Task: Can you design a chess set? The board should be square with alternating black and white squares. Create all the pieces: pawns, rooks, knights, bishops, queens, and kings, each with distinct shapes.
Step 1715:
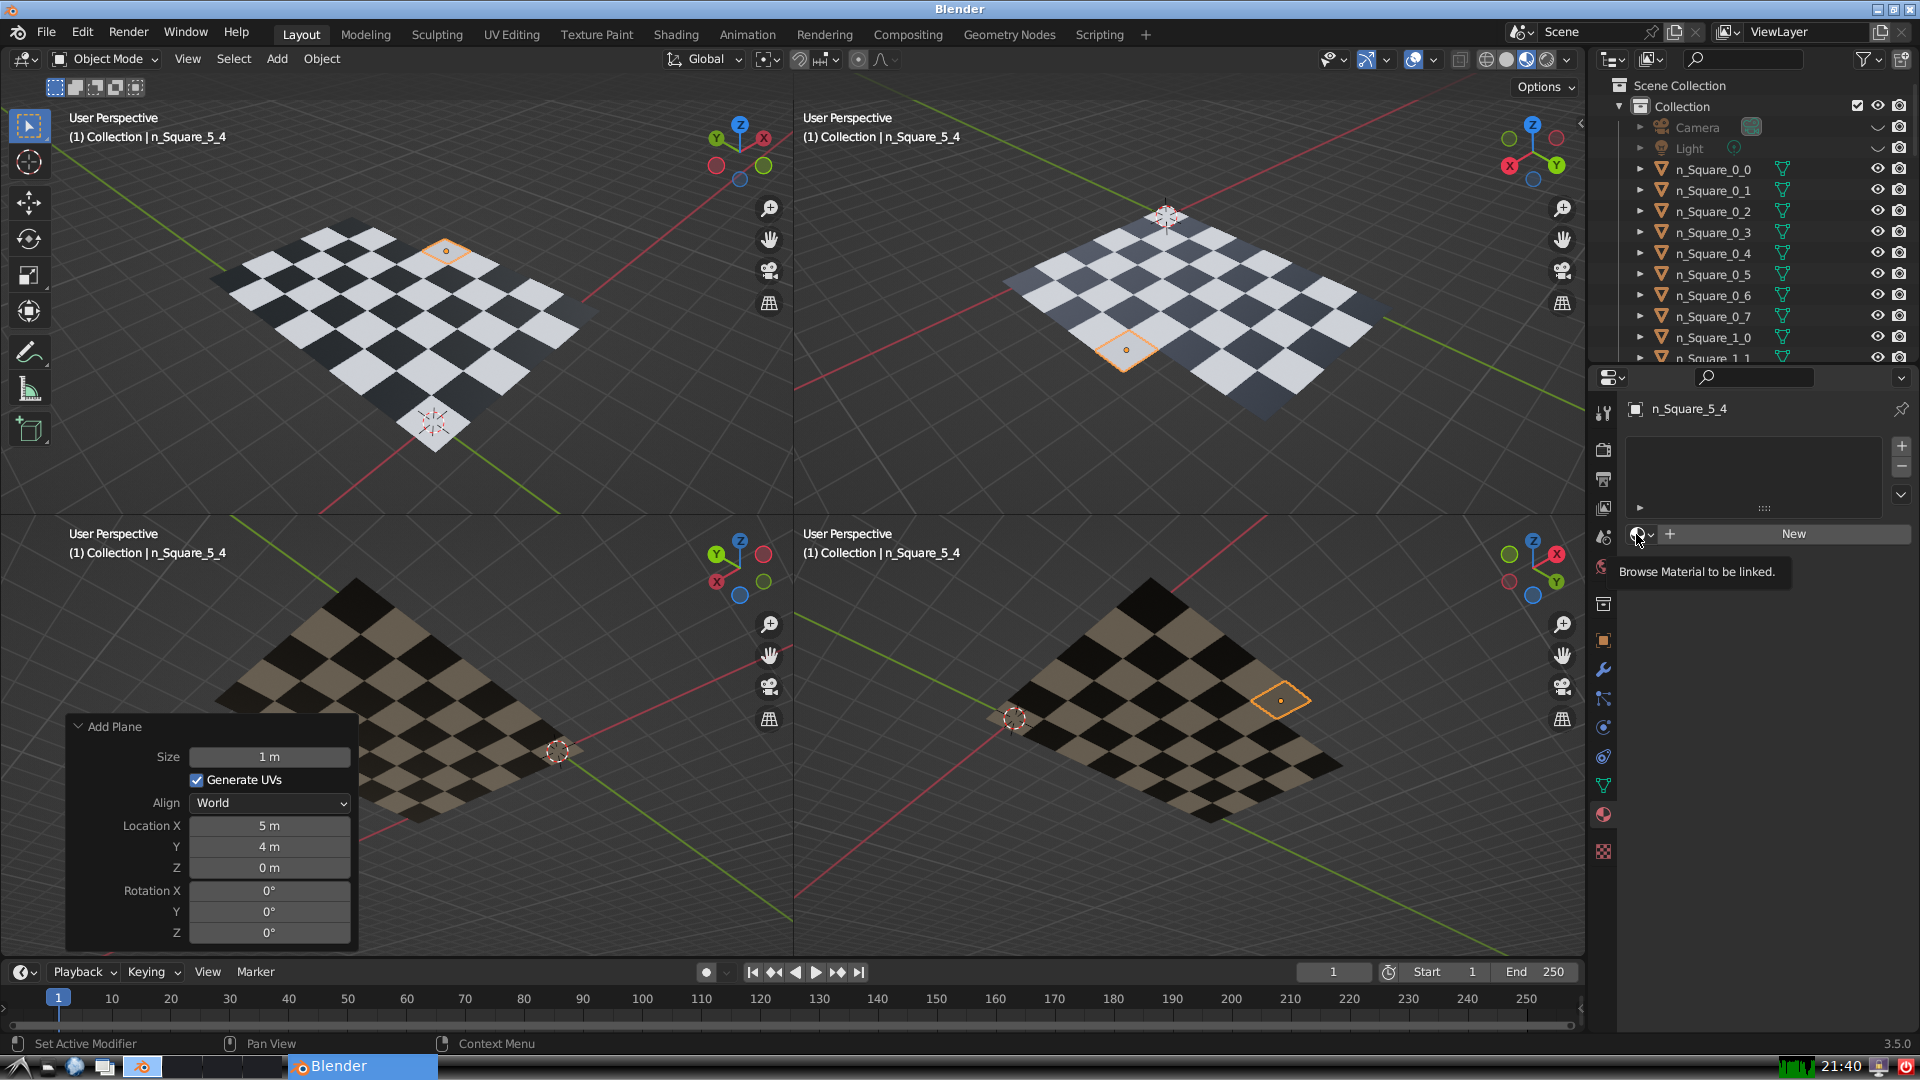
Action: click: no